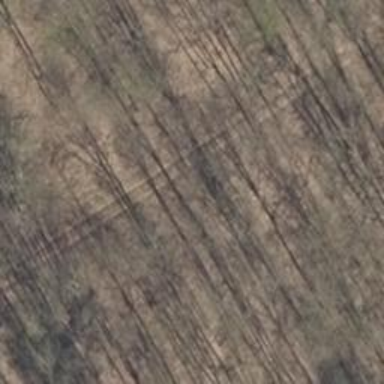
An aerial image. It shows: Track with ground surface of grade 5.